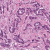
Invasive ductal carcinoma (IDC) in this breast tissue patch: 1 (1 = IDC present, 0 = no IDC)